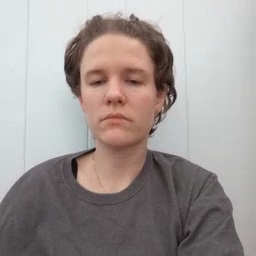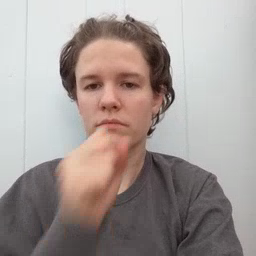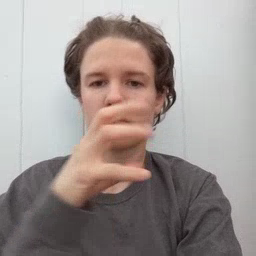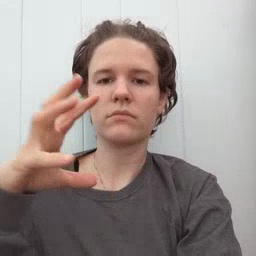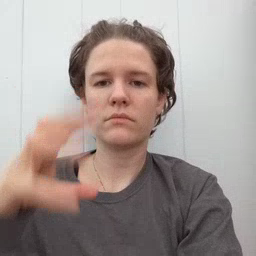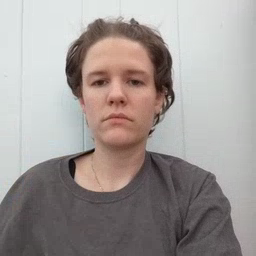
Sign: balloon